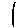
Label: line